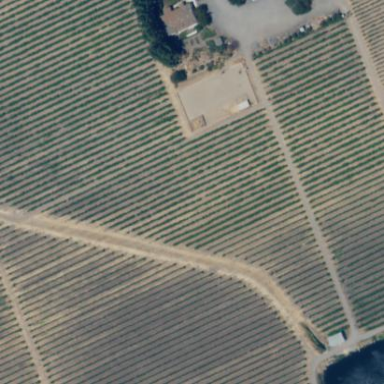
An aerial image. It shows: Vineyard with grape crops.